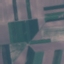
Land use / land cover class: AnnualCrop